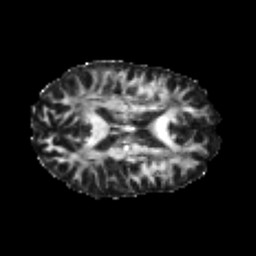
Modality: FA
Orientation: axial
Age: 25
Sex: female
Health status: healthy
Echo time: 0.074 s